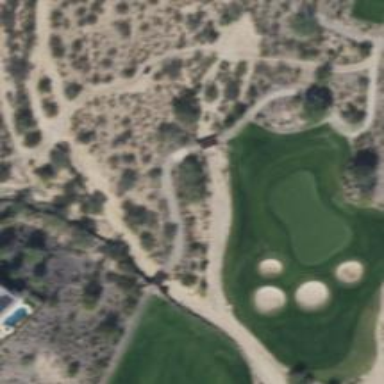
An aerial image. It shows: Service road designated as golf cart path.